【题型】解答题　【知识点】解析几何　【难度】easy
变式 3 求所有斜率为 1 的直线被椭圆 \(\dfrac{x^2}{4} + y^2 = 1\) 所截得线段的中点的轨迹.
【解答】
\noindent
【答案】点 \( M \) 的轨迹是直线 \( x + 4y = 0 \) 在椭圆内的部分

\vspace{0.8em}
\noindent
【分析】设直线 \( y = x + b \) 被椭圆所截得的线段的两个端点 \( A \)、\( B \) 的横坐标为 \( x_1 \)、\( x_2 \)，线段 \( AB \) 中点为 \( M(x_M, y_M) \). 联立直线与椭圆方程，由 \( \Delta > 0 \) 求出 \( b \) 的取值范围，再列出韦达定理得到
\[
\begin{cases}
x_M = -\dfrac{4}{5}b \\
y_M = \dfrac{b}{5}
\end{cases}
\]
消去参数，即可得到轨迹方程.

\vspace{1em}
\noindent
【详解】

\noindent
如图，设直线 \( y = x + b \) 被椭圆所截得的线段的两个端点 \( A \)、\( B \) 的横坐标为 \( x_1 \)、\( x_2 \)，线段 \( AB \) 中点为 \( M(x_M, y_M) \).

\noindent
联立直线方程和椭圆方程得方程组
\[
\begin{cases}
\dfrac{x^2}{4} + y^2 = 1 \\
y = x + b
\end{cases}
\]
消去 \( y \)，并整理得 \( 5x^2 + 8bx + 4(b^2 - 1) = 0 \).

\noindent
当判别式 \( \Delta = (8b)^2 - 4 \times 5 \times 4(b^2 - 1) = -16(b^2 - 5) > 0 \)，

\noindent
即 \( -\sqrt{5} < b < \sqrt{5} \) 时，上述方程有两个不同的实数解，即直线与椭圆的相交线段存在.

\noindent
因为 \( x_1 + x_2 = -\dfrac{8}{5}b \)，\( y_M = x_M + b \)，从而
\[
\begin{cases}
x_M = -\dfrac{4}{5}b \\
y_M = \dfrac{b}{5}
\end{cases}
\]

\noindent
这就是 \( AB \) 中点 \( M \) 的轨迹的参数方程（其中 \( -\sqrt{5} < b < \sqrt{5} \)）.

\noindent
消去 \( b \) 得，\( x_M + 4y_M = 0 \)，由 \( -\sqrt{5} < b < \sqrt{5} \)，及 \( x_M = -\dfrac{4b}{5} \)，可得 \( x_M \in \left(-\dfrac{4\sqrt{5}}{5}, \dfrac{4\sqrt{5}}{5}\right) \)，

\noindent
点 \( M \) 的轨迹方程为 \( x + 4y = 0 \)，\( x \in \left(-\dfrac{4\sqrt{5}}{5}, \dfrac{4\sqrt{5}}{5}\right) \)，

\noindent
即点 \( M \) 的轨迹是直线 \( x + 4y = 0 \) 在椭圆内的部分.
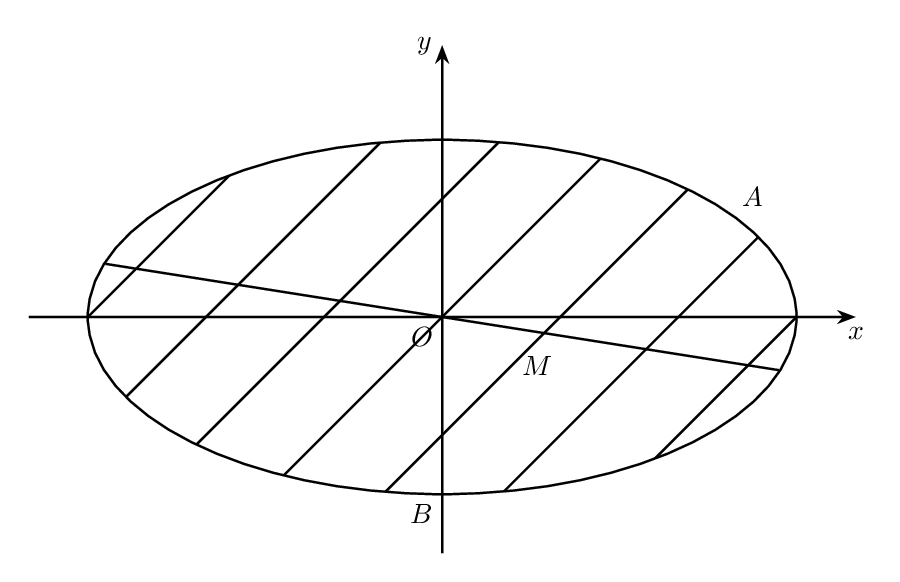